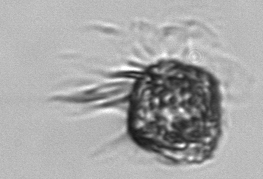
Label: Strombidium_morphotype1